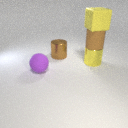
large brown metal cylinder behind large yellow metal cylinder